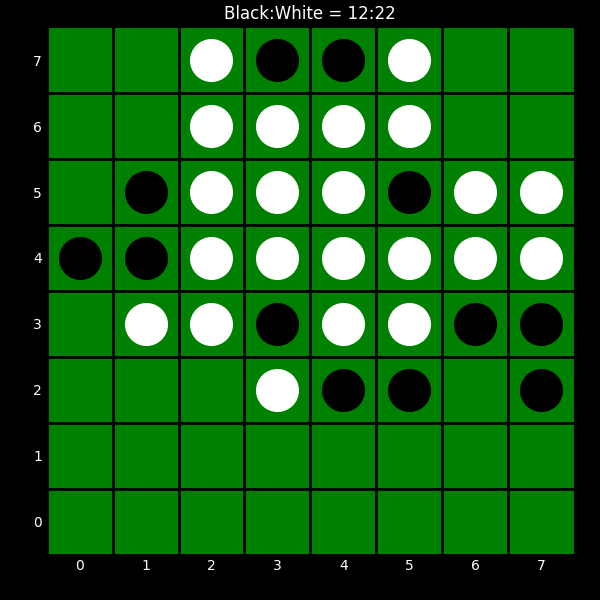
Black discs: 12
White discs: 22